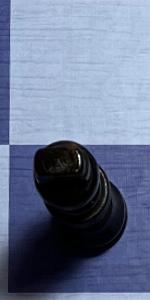
Label: King_Black